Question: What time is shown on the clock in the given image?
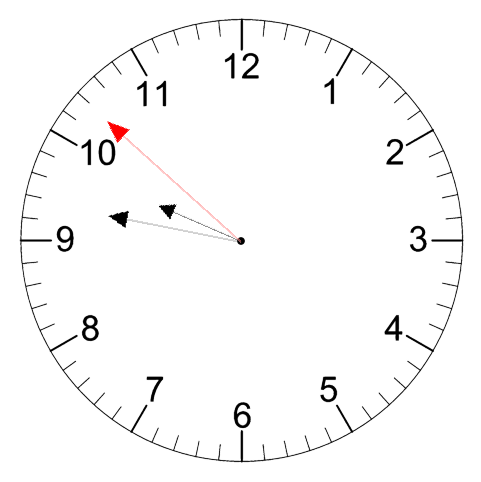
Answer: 09:46:52